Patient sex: M
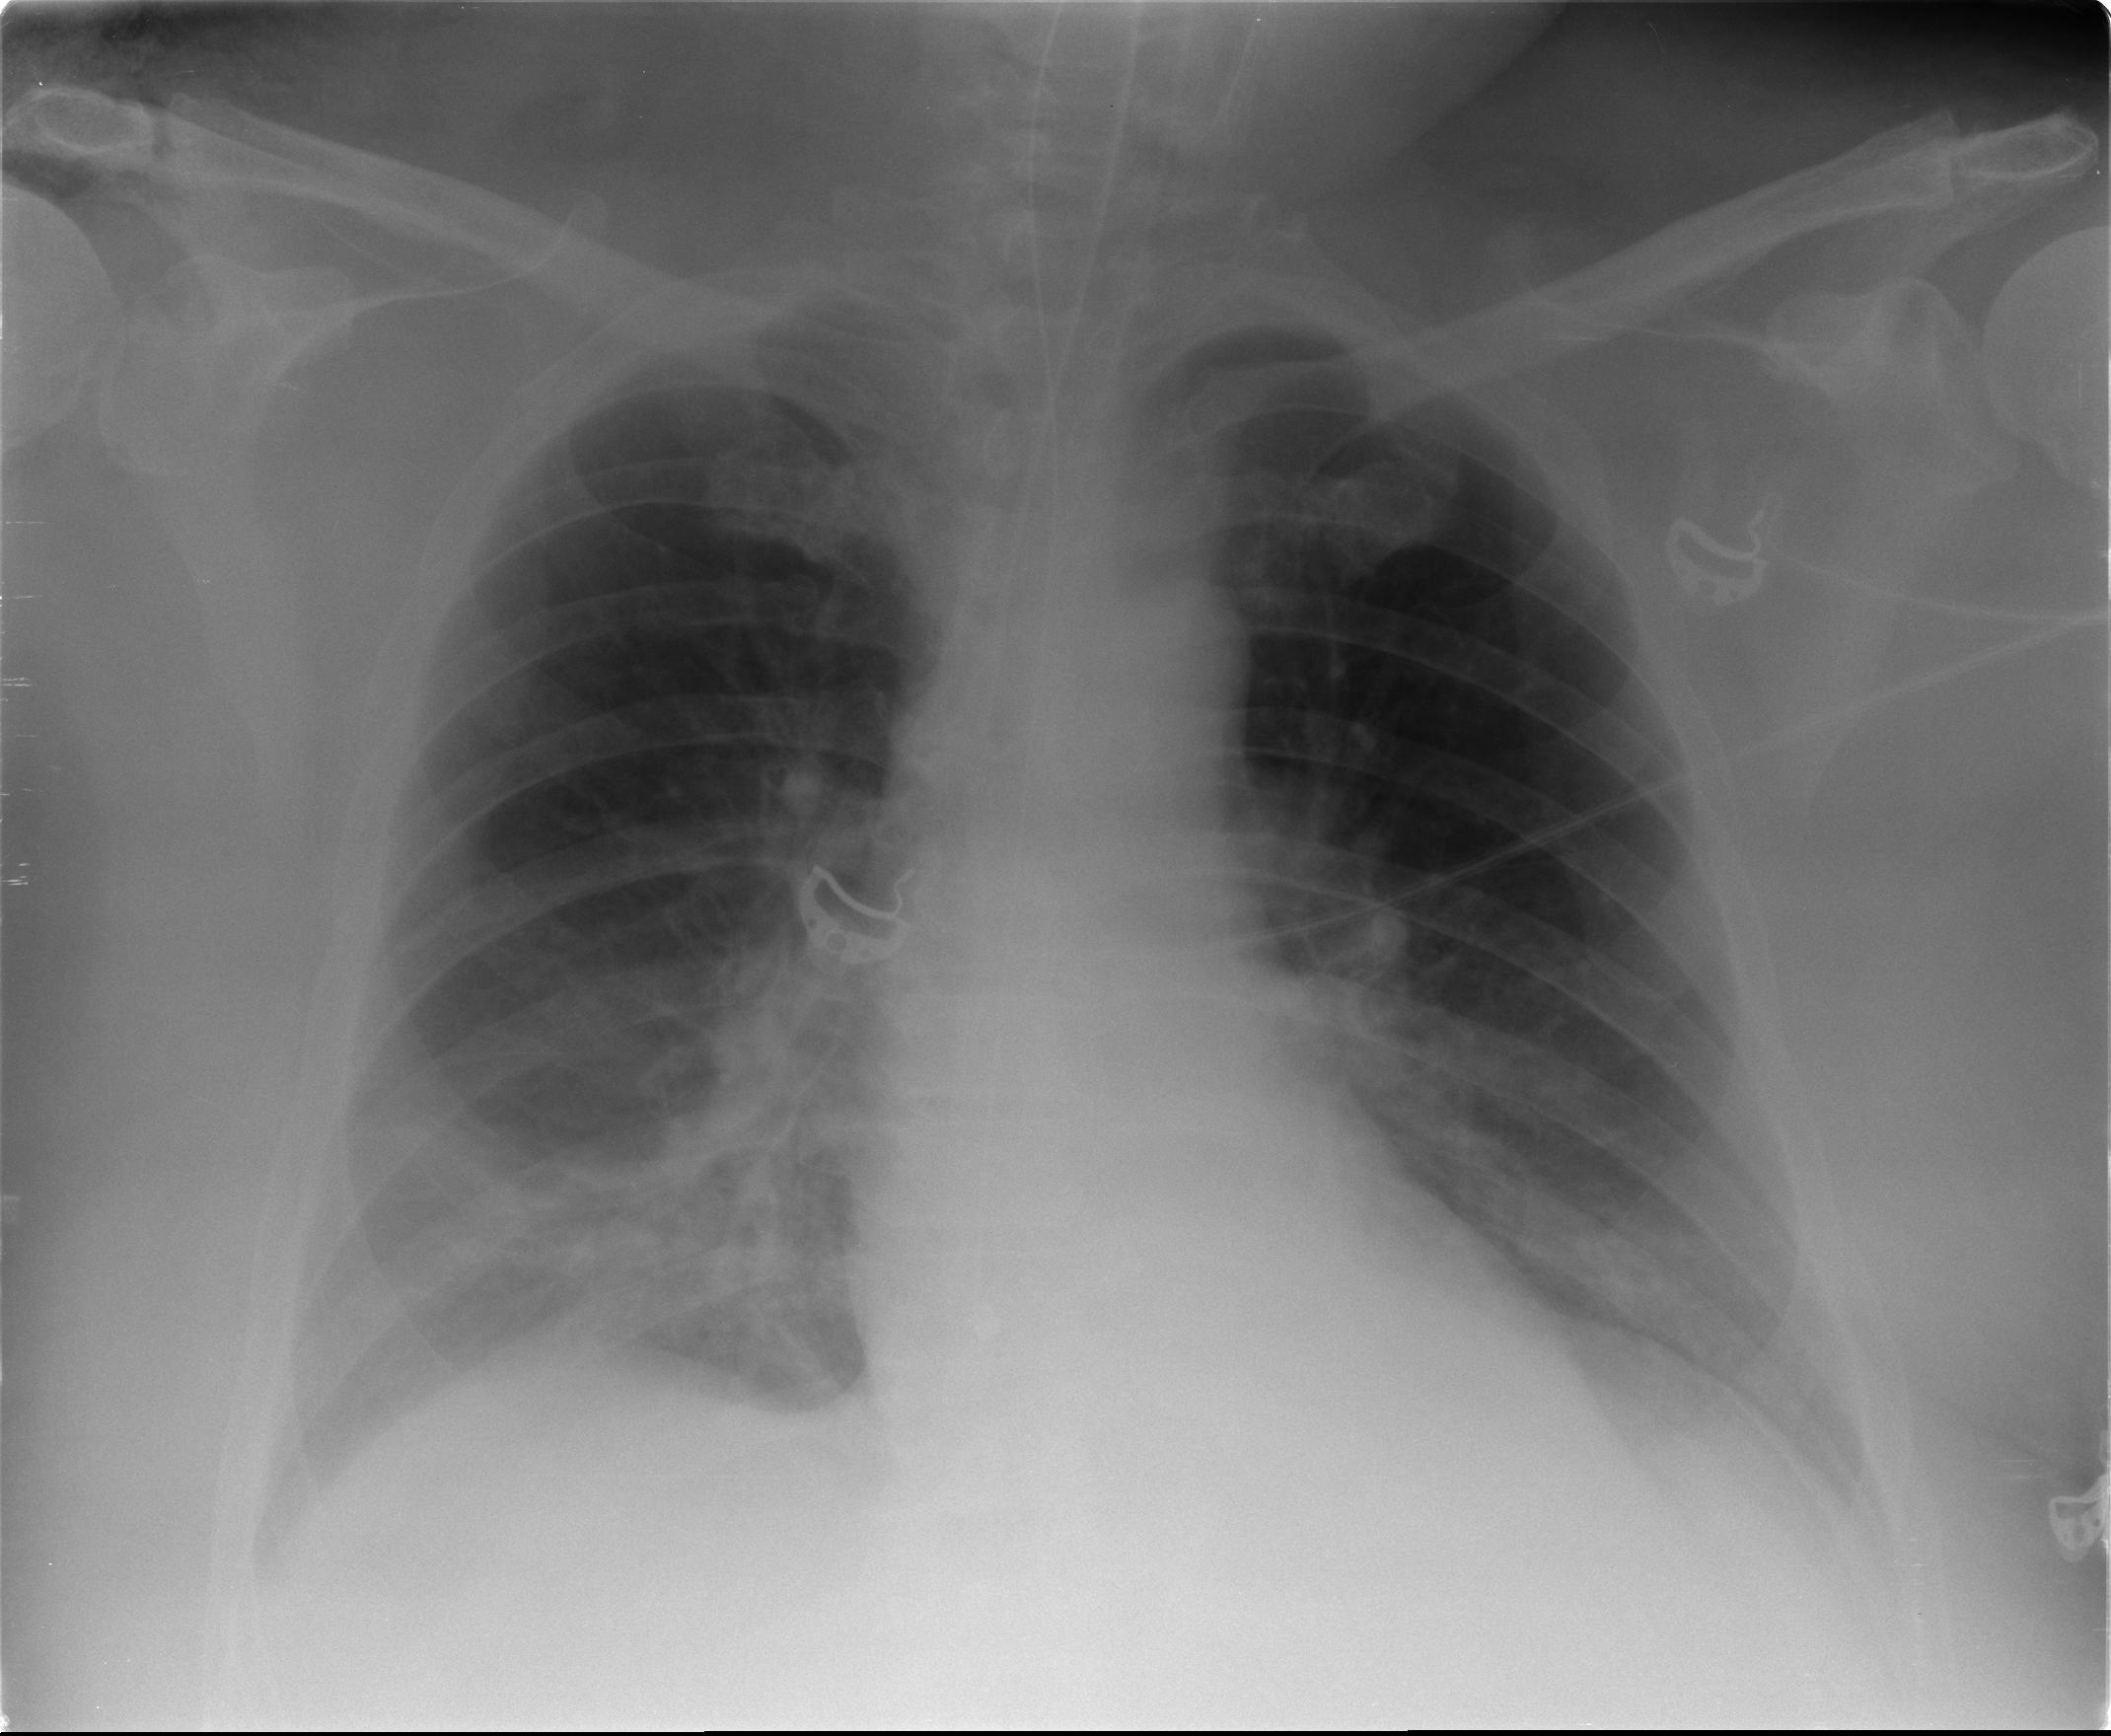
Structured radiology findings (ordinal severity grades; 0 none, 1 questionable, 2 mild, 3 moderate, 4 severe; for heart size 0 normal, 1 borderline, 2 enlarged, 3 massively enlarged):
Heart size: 0
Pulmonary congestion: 0
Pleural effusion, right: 0
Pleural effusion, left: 0
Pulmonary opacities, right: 2
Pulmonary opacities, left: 0
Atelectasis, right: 2
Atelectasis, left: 1